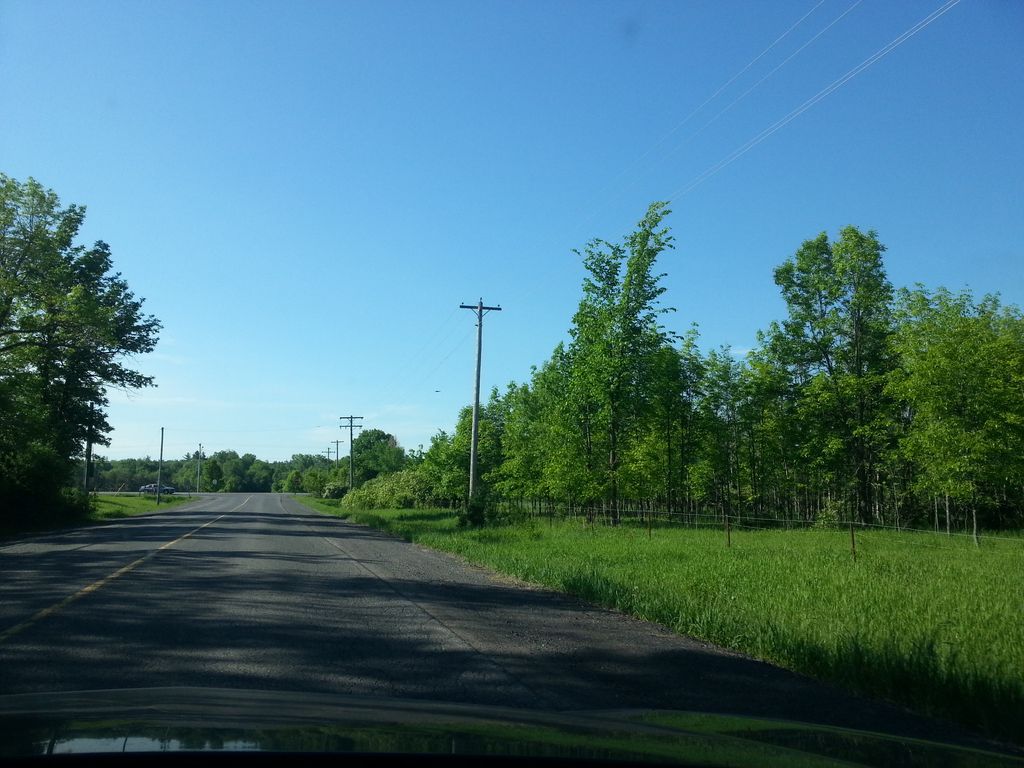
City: ottawa-gatineau